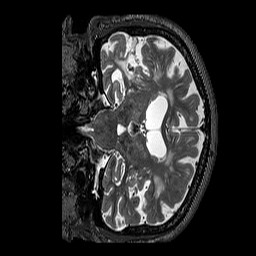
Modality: T2w
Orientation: coronal
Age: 66
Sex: female
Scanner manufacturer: siemens
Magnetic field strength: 3 T
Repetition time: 3.2 s
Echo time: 0.567 s